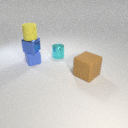
small yellow rubber cylinder above small blue rubber cube